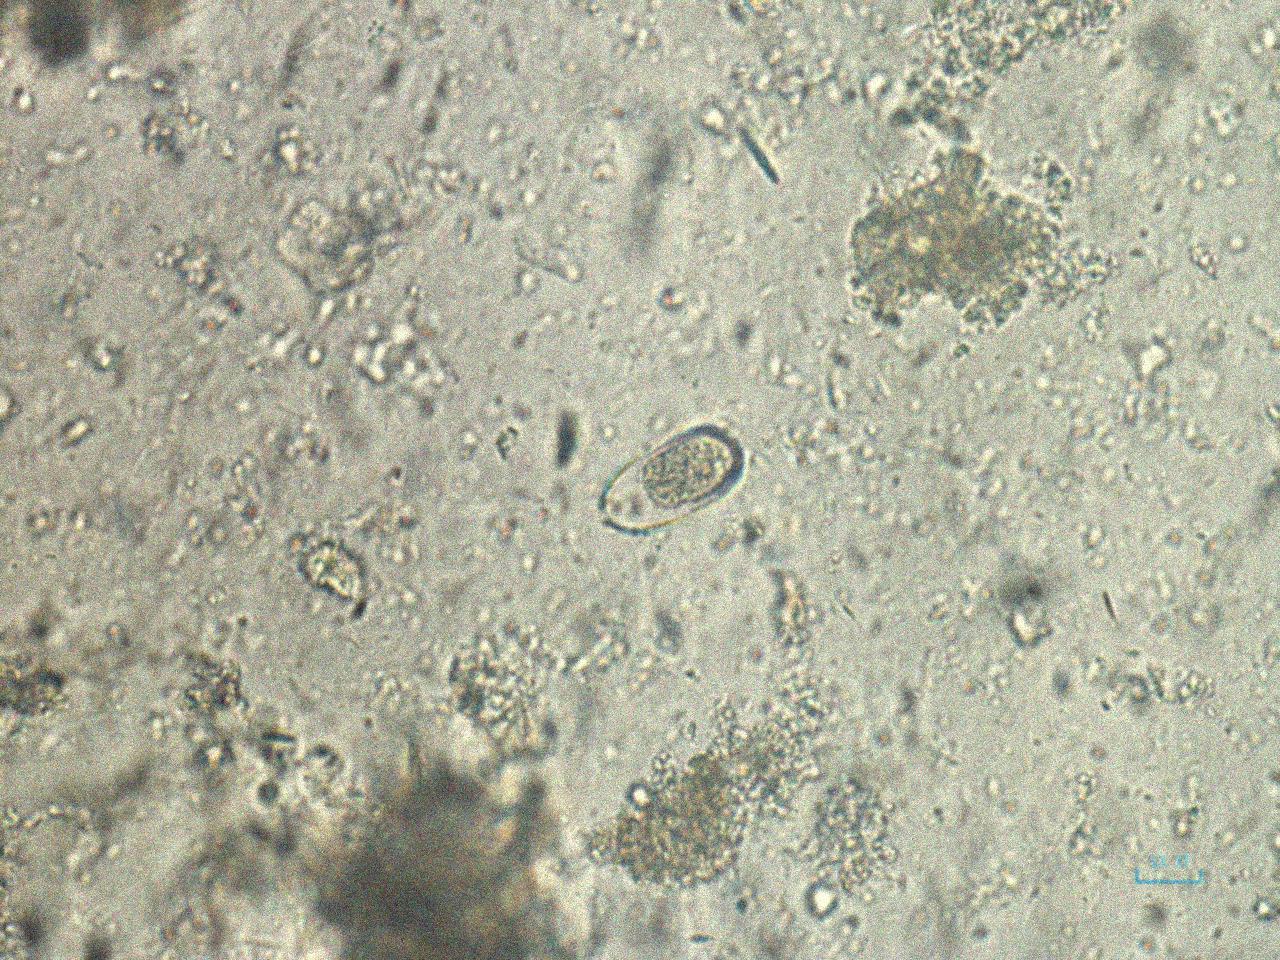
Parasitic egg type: Capillaria philippinensis